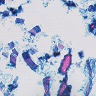
Metastatic tissue present: no